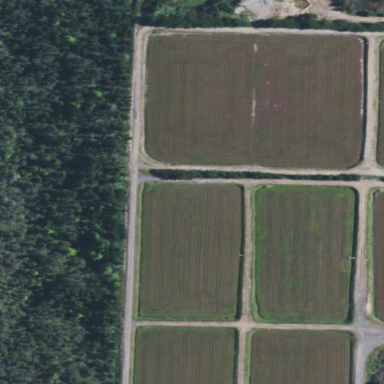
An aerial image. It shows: Farmland with cranberries as the main crop.